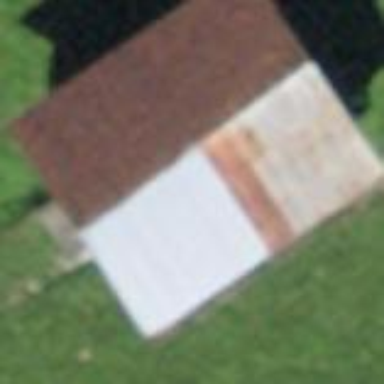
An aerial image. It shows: Shed.